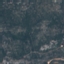
Land use / land cover class: HerbaceousVegetation